Field crop: maize
Growth stage: 2
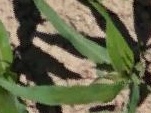
Species: maize